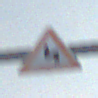
Verkehrszeichen: DoppelkurveZunaechstLinks
Umgebung: Outdoor, Nature
Tageszeit: SunriseSunset
Wetter: PartlyCloudy
Licht: Natural
Jahreszeit: NotSpecified
Kontrast: LowContrast